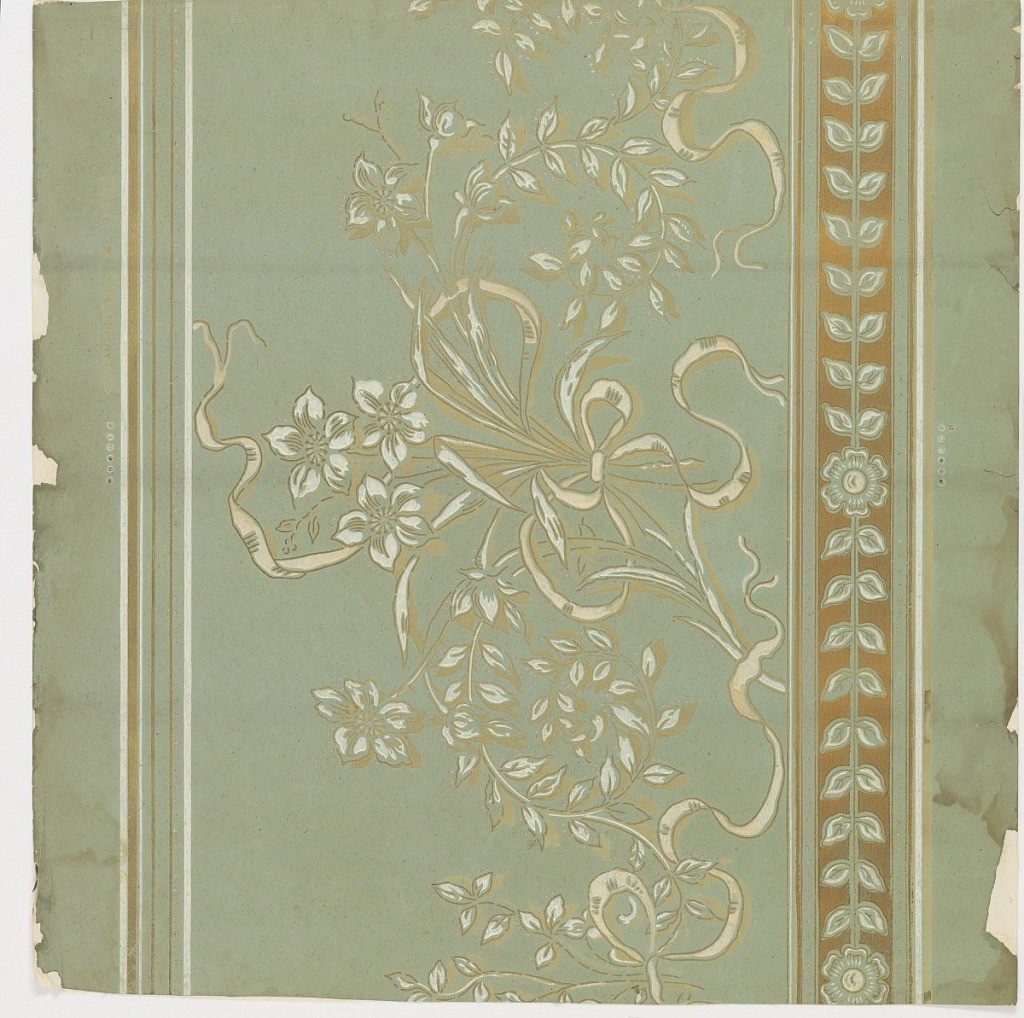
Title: Frieze
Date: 1890–1900
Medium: Machine-printed, ingrain paper, mica
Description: Wide frieze containing white and gold flowers tied with white ribbon, gold and white stylized floral and leaf banding at bottom, printed on pale green ground.